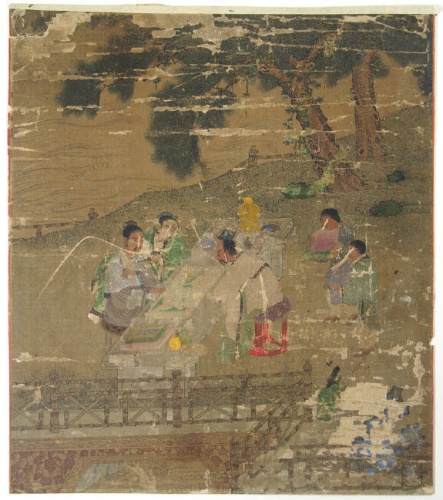
Artist: Wang Li Mu
Date: 18th century
Object type: Album leaf
Classification: Paintings
Medium: Album leaf; ink and color on silk
Culture: Korea
Period: Joseon dynasty (1392–1910)
Dimensions: 13 1/2 x 11 15/16 in. (34.3 x 30.3 cm)
Department: Asian Art
Credit line: Rogers Fund, 1915
Accession year: 1915
Repository: Metropolitan Museum of Art, New York, NY
Tags: Men|Tables